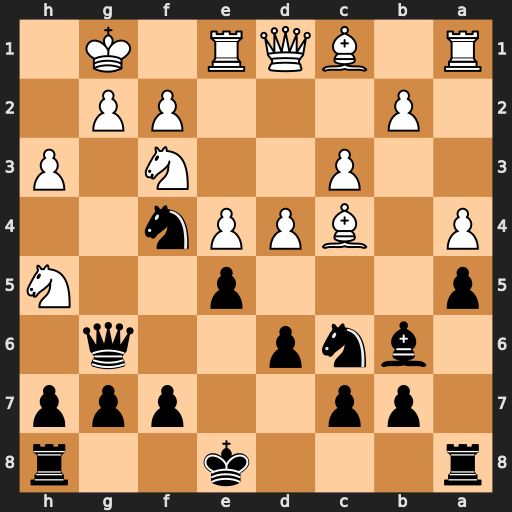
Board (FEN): r3k2r/1pp2ppp/1bnp2q1/p3p2N/P1BPPn2/2P2N1P/1P3PP1/R1BQR1K1
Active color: b
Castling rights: kq
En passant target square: -
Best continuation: Qxg2#